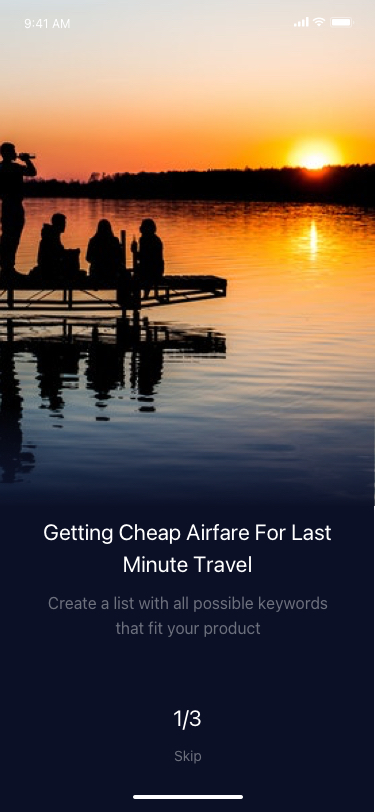
Text in this UI design:
Skip
Create a list with all possible keywords that fit your product
Getting Cheap Airfare For Last Minute Travel
1/3